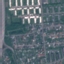
Label: Residential